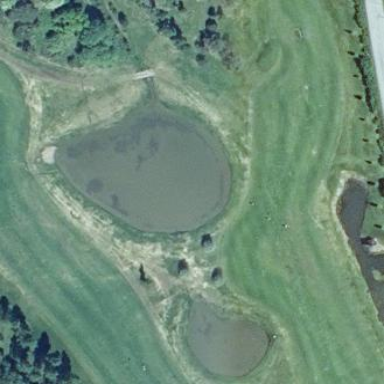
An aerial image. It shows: Water hazard on golf course.